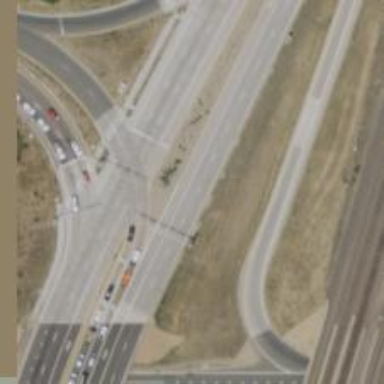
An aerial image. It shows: Trunk highway with expressway features.